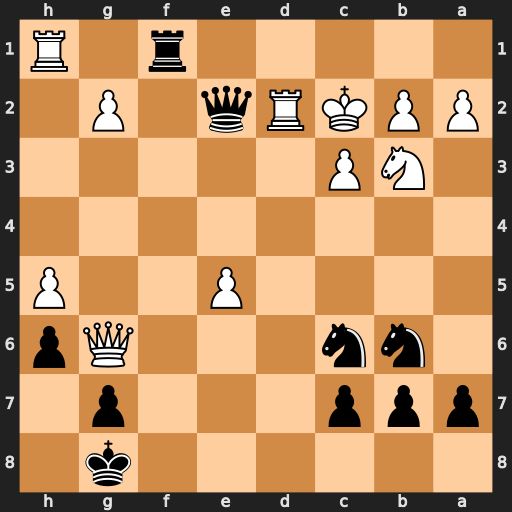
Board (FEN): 6k1/ppp3p1/1nn3Qp/4P2P/8/1NP5/PPKRq1P1/5r1R
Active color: b
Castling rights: -
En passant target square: -
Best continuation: Nb4+ cxb4 Qc4#